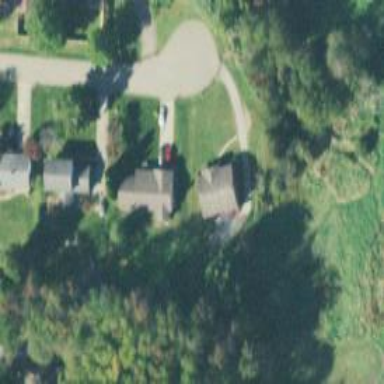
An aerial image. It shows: Driveway leading to service road.